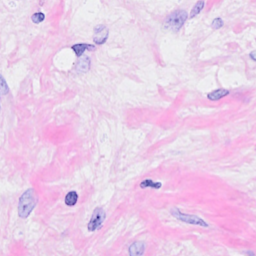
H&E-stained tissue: Breast